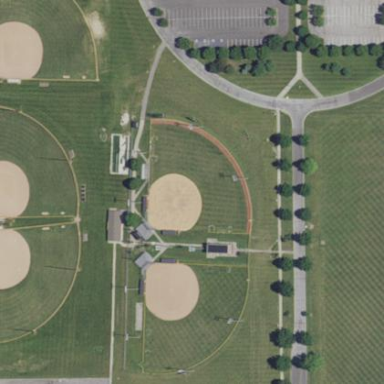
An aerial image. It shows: Grassy baseball pitch for leisure sports.